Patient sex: M
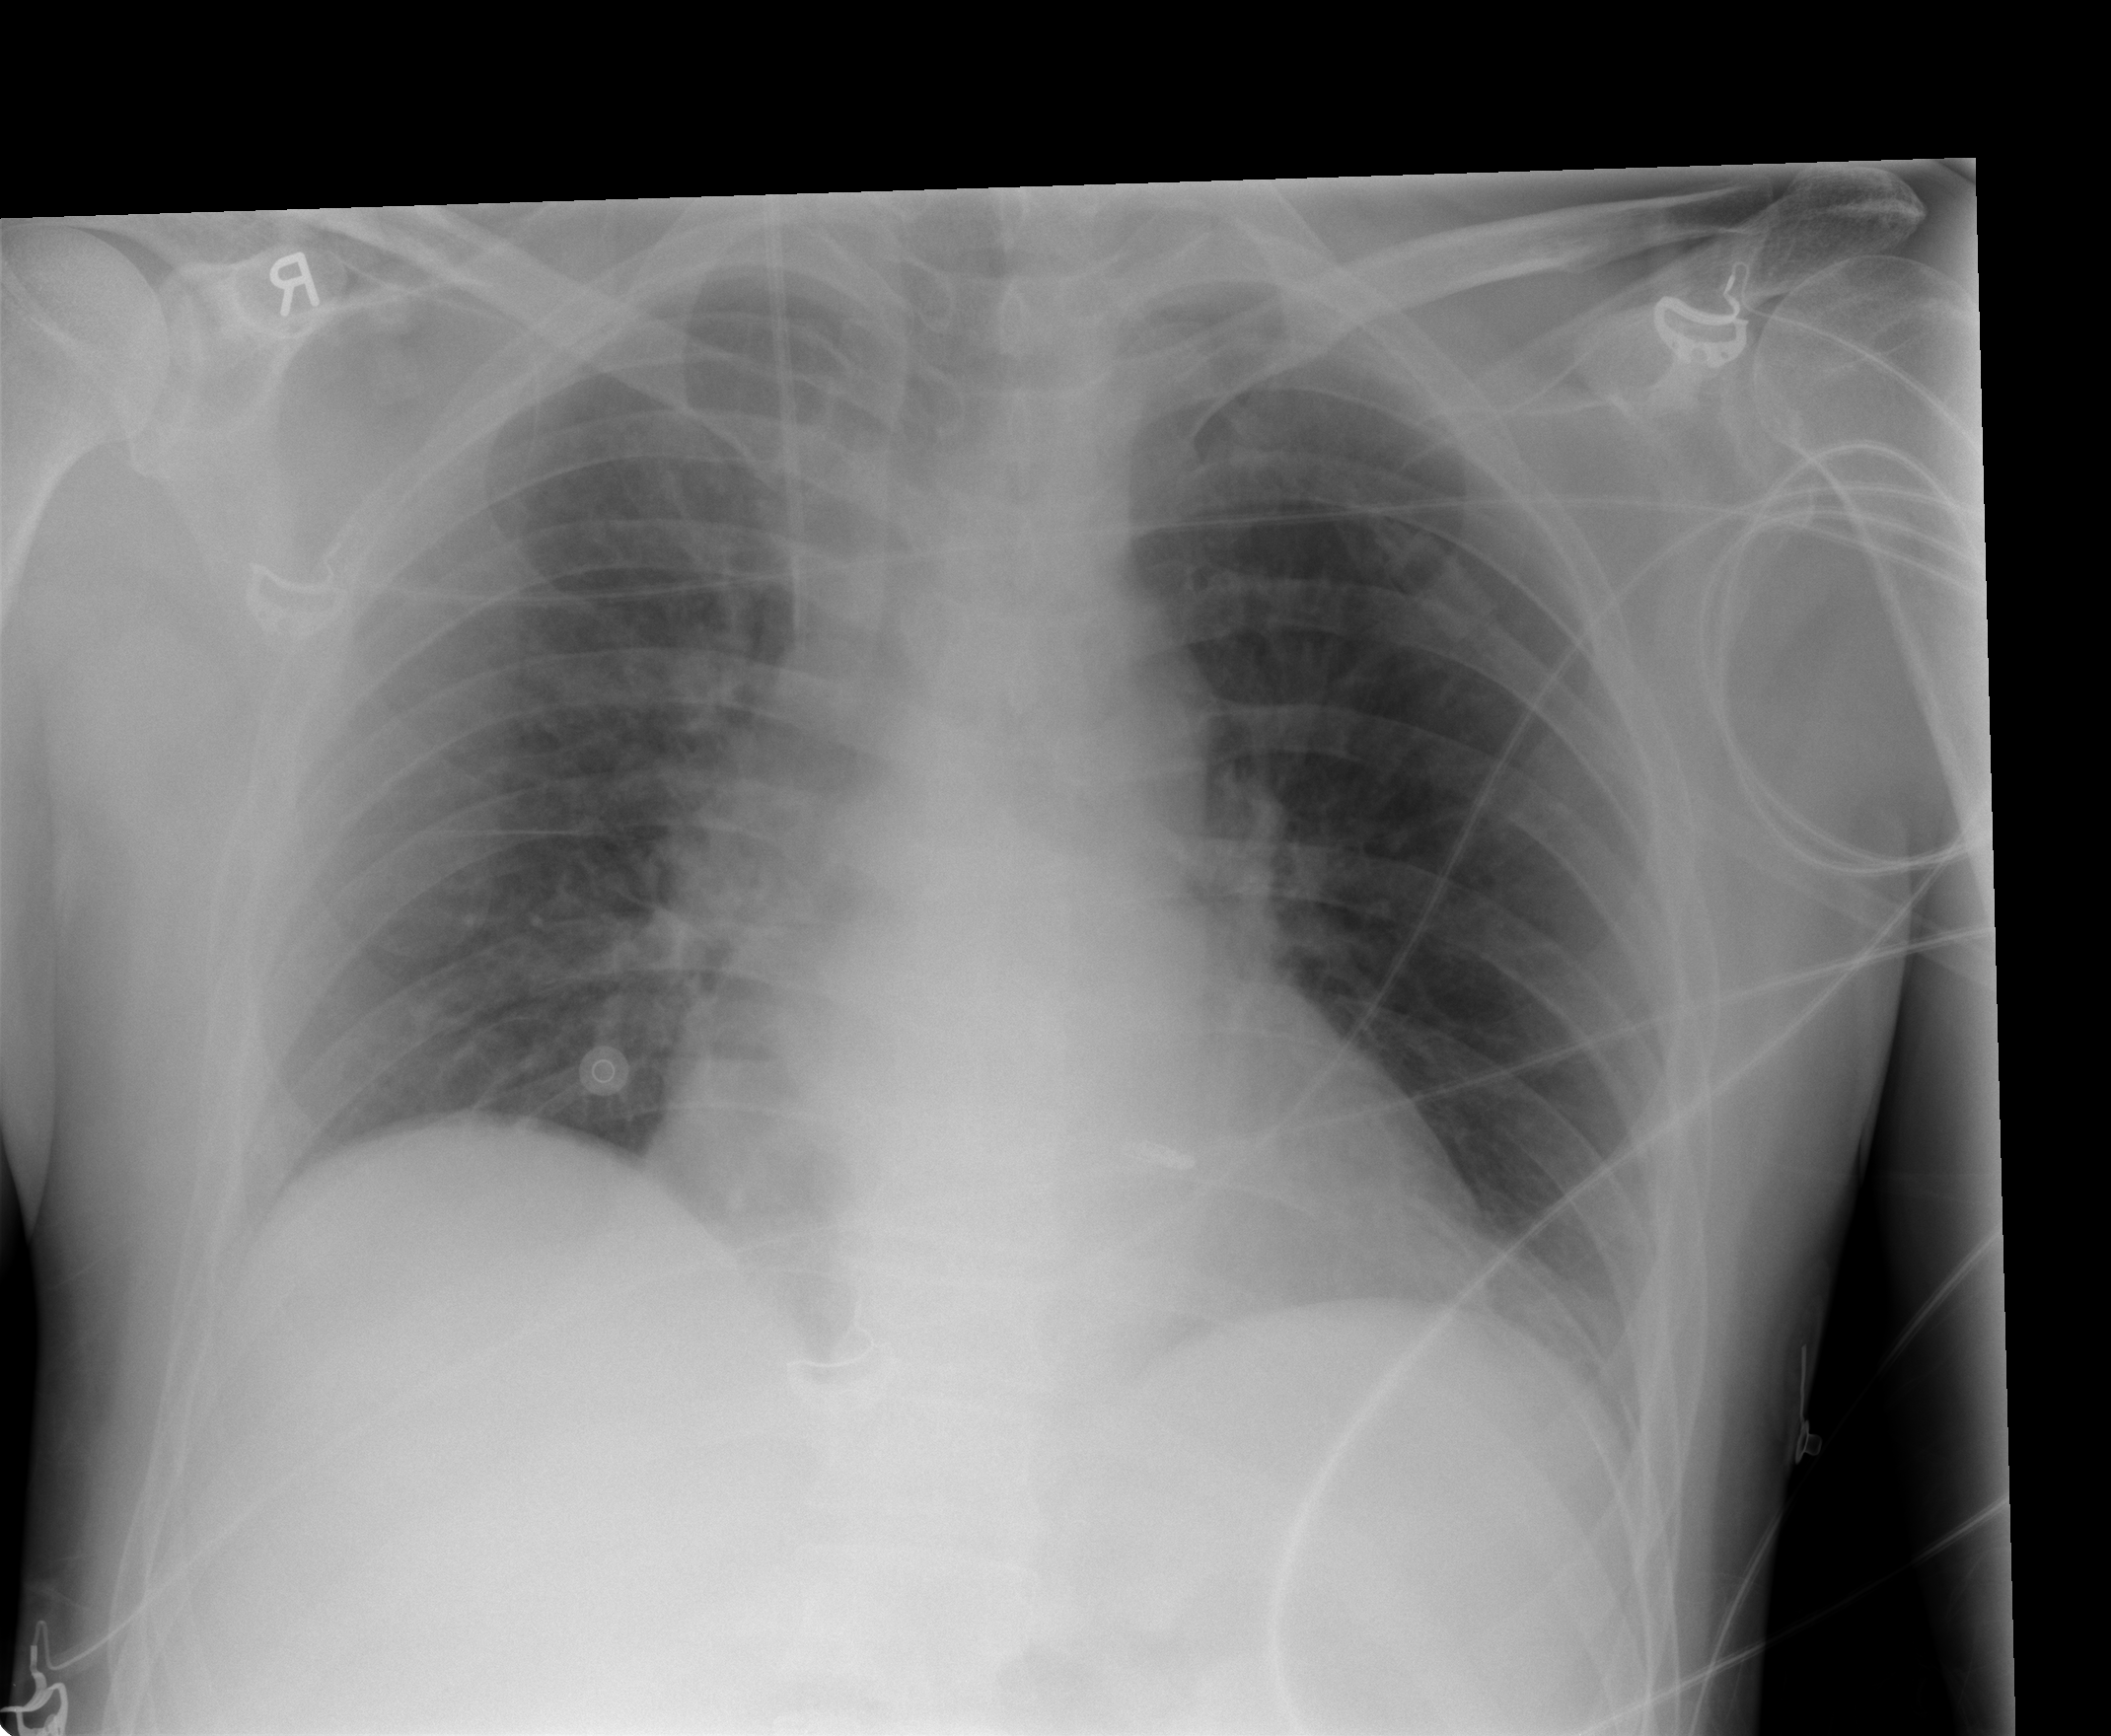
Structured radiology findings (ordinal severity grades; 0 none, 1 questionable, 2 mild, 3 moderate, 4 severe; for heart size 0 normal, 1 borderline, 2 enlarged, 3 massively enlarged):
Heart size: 1
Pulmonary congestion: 0
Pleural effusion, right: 0
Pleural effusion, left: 0
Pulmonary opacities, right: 0
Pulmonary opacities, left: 0
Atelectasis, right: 1
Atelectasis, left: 1